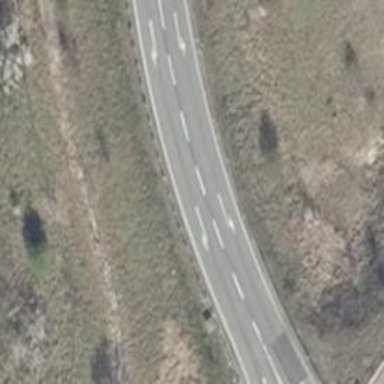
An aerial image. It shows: Asphalt motorway link.